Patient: sex M, age 60
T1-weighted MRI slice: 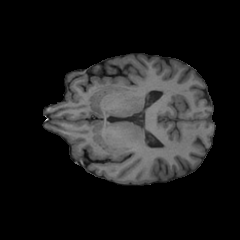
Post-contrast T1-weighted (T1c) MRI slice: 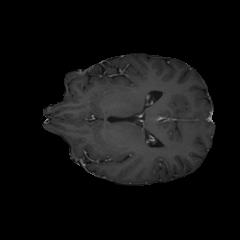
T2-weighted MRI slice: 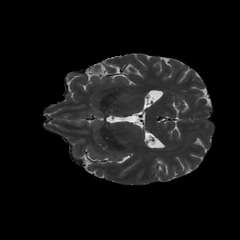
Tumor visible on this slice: no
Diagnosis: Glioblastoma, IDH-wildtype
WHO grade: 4